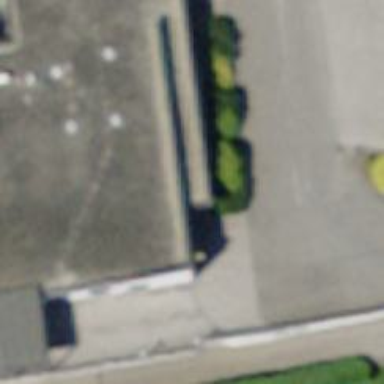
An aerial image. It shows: Post office.